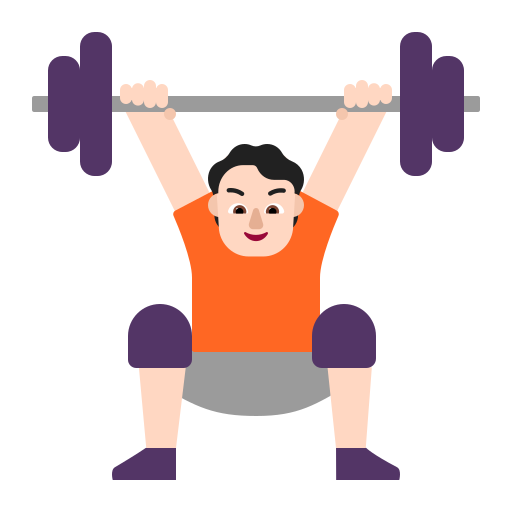
person lifting weights flat light